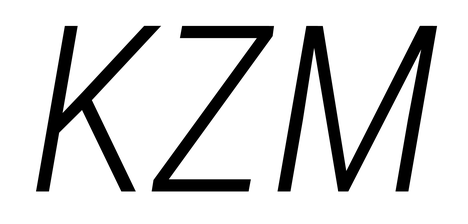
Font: Roboto-Italic_Condensed_Light_Italic